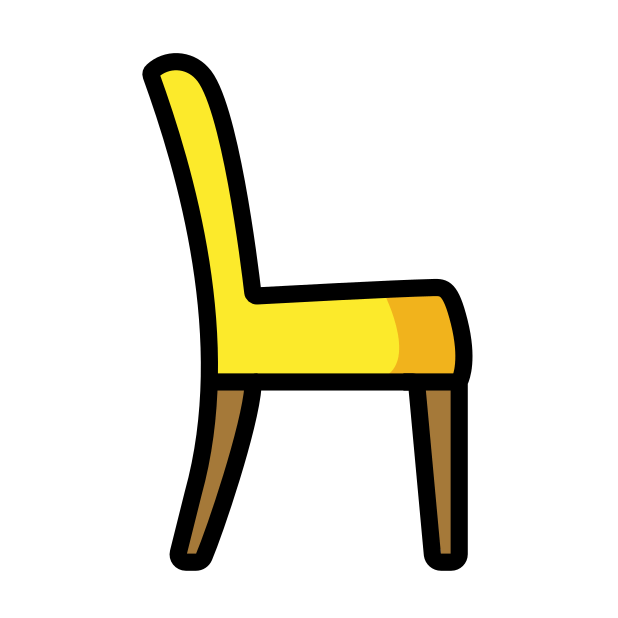
chair